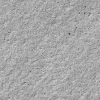
Atmospheric dust classification: not_dusty